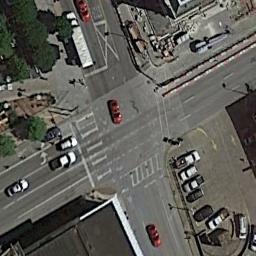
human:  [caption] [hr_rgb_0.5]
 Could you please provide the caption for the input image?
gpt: There are three red cars at the intersection .

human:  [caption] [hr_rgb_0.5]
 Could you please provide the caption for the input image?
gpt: There are a lot of different cars at the intersection .

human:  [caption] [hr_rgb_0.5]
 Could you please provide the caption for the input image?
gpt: There are many moving and waiting vehicles on the road at the intersection, There are several buildings and trees around the intersection, And many cars are parked in the open space beside the intersection .

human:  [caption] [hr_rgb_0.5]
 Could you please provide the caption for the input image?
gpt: An intersection with normal traffic is between some buildings and clearings .

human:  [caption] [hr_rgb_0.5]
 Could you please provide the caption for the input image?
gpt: There are some cars parked beside the intersection .